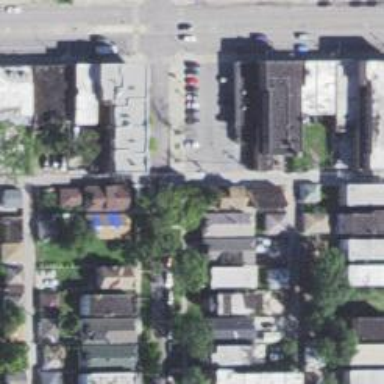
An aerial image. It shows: Alley classified as service road.